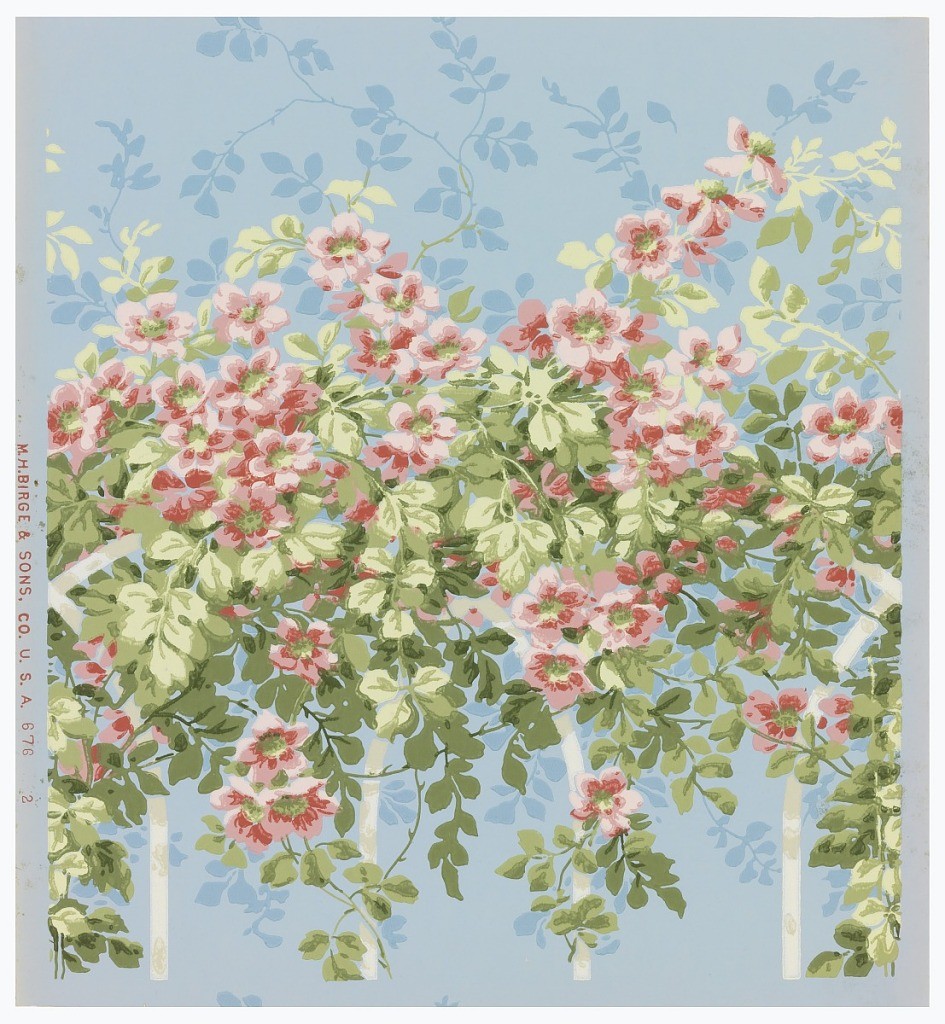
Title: Sidewall
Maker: M.H. Birge & Sons Co., 1834
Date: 1890–1920
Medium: Machine-printed paper
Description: Top portion of trellis panel: on light blue ground, pink wild roses and foliage on white trellis.